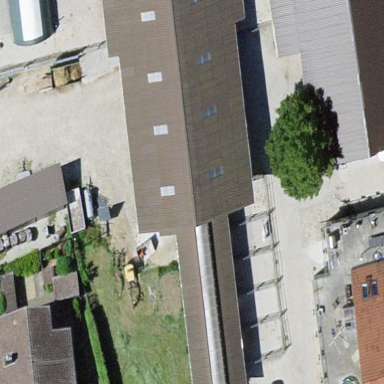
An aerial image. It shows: Farmyard area.